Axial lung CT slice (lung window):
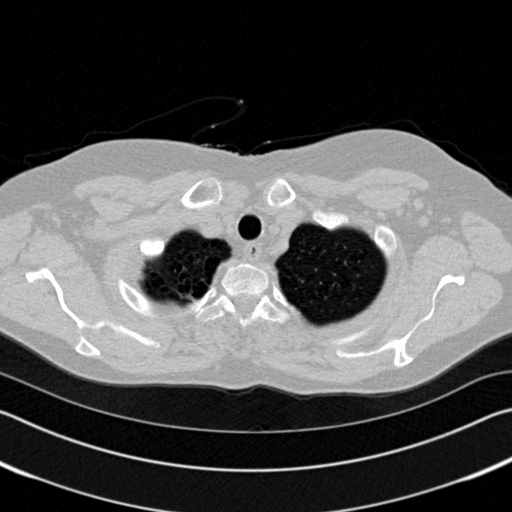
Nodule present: no